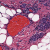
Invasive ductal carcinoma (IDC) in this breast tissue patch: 0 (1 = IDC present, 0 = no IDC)